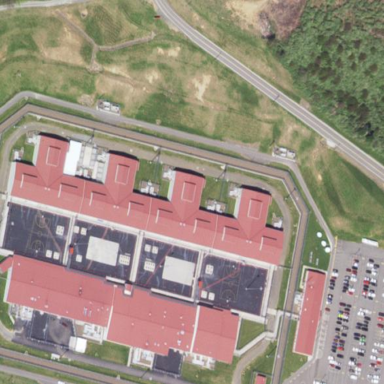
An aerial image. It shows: Prison.